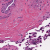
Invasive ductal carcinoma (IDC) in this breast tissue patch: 0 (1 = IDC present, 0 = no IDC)